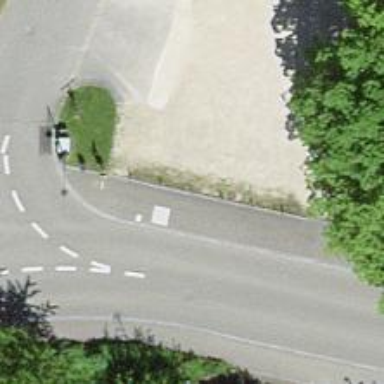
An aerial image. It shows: Bus stop with platform for public transport.